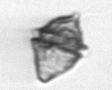
Label: Kryptoperidinium_triquetrum